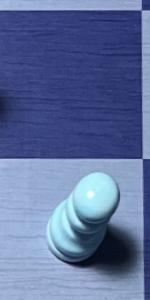
Label: Pawn_White